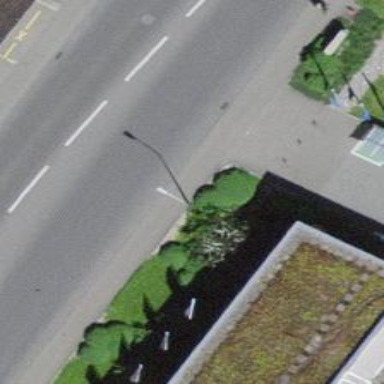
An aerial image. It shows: Bus stop with platform for public transport.